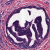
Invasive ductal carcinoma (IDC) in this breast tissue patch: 0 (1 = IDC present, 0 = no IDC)